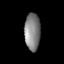
Tissue: lung
Cell type: Others
Senescence score: 0.5681
Nuclear area (px): 573
Mean DAPI intensity: 129.805